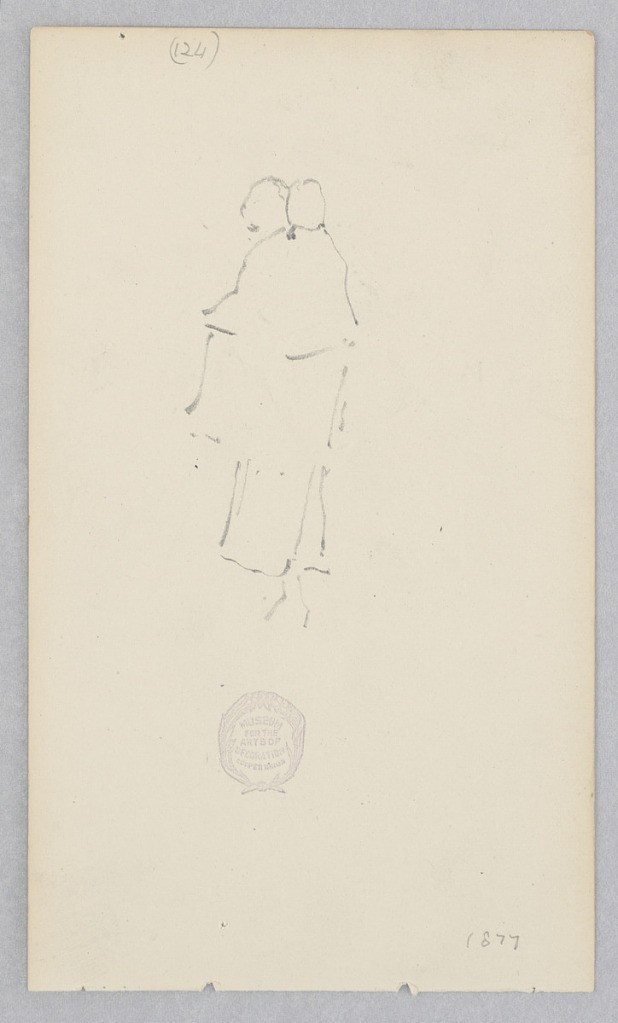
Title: Woman and child
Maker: Robert Frederick Blum, American, 1857–1903
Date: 1877
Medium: Graphite on wove paper
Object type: Drawing
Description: Sketch of female figure holding a child.